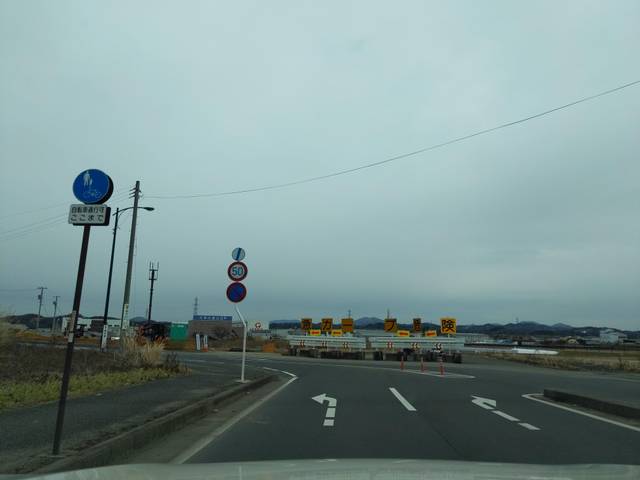
Region: Japan
Coordinates: 37.426, 140.399